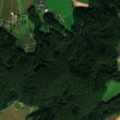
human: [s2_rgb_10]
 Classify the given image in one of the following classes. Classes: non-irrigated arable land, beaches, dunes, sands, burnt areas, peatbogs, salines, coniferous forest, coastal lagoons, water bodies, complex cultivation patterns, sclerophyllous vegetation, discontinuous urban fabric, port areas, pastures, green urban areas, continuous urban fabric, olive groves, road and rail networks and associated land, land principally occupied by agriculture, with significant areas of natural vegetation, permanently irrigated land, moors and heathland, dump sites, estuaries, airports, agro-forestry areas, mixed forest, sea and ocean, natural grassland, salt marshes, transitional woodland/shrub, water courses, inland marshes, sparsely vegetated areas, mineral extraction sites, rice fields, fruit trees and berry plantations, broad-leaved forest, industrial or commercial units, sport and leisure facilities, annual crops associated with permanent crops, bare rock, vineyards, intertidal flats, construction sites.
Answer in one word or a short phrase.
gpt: non-irrigated arable land, complex cultivation patterns, broad-leaved forest, mixed forest